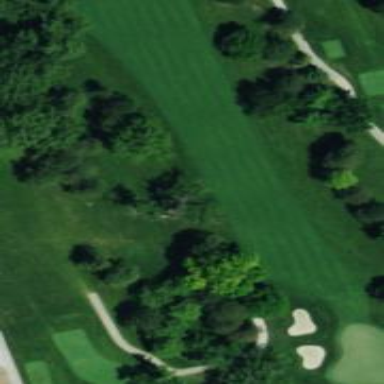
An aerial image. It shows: Golf hole.